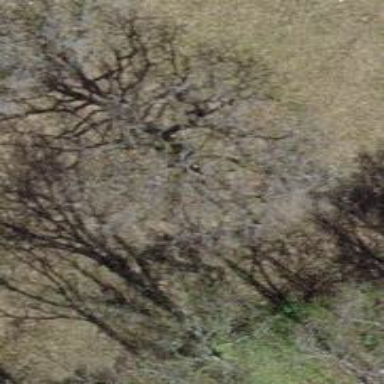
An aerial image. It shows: Single tag "natural: tree."